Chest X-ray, AP view. Patient: 23 years old, sex F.
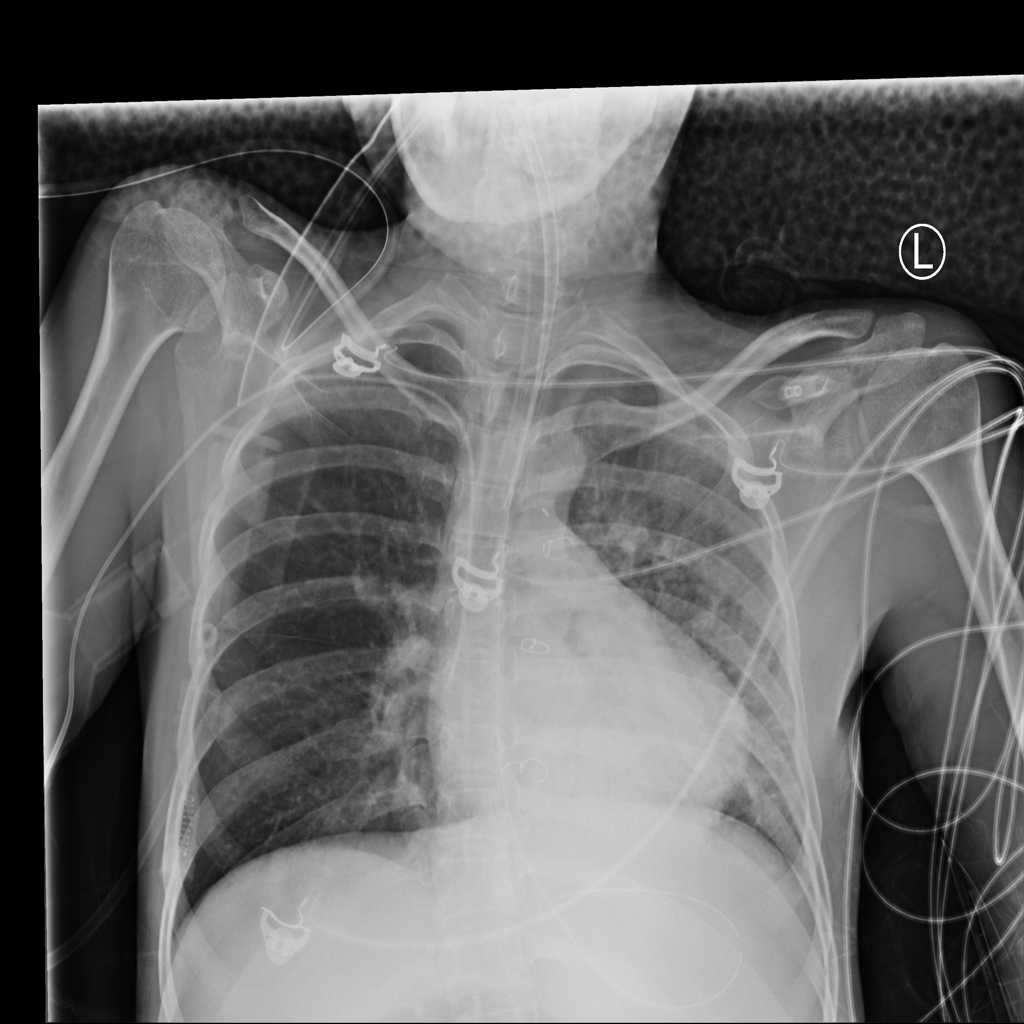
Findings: Consolidation, Infiltration